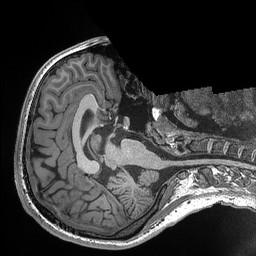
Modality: T1w
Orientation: axial
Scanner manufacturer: siemens
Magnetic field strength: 3 T
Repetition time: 2.3 s
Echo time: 0.00298 s